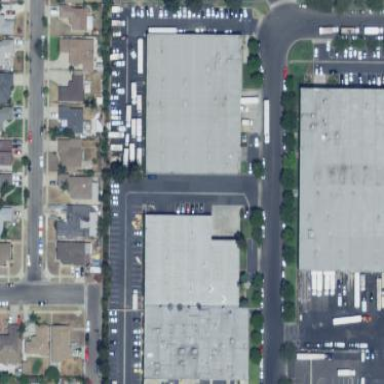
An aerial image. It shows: Industrial building.